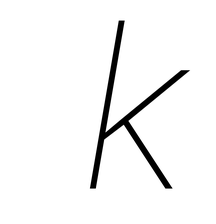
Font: Roboto-Italic_Thin_Italic